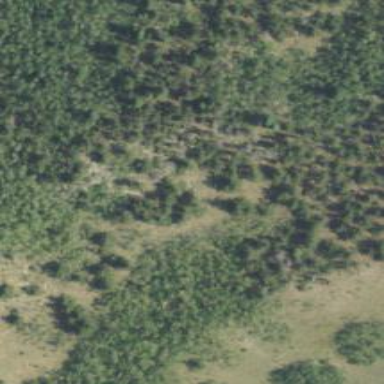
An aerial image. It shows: Mixed woodland area with variety of trees.